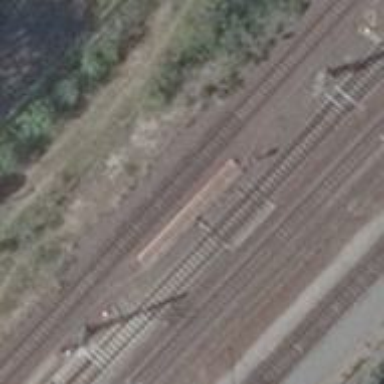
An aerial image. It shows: Railway switch.